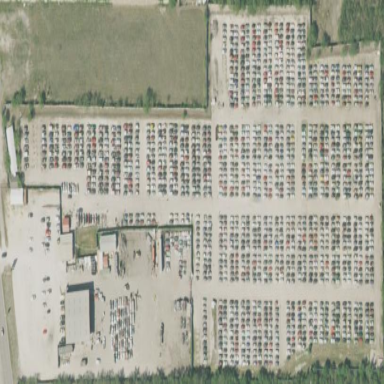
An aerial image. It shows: Industrial area designated as scrap yard.